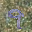
Label: 9